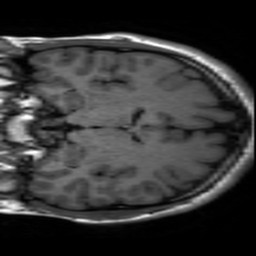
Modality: inplaneT1
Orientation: coronal
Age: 20
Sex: male
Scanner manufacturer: ge
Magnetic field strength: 3 T
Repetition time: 2.499 s
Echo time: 0.02513 s